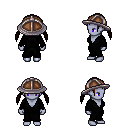
a pixel art fantasy rpg character, female body template, dark elf, purple skin, gray robe, metal pants, brown twin-tailed hairstyle, chain helm, four views (front, back, left, right), 2x2 character sprite sheet, small pixel art, hard edges, no anti-aliasing